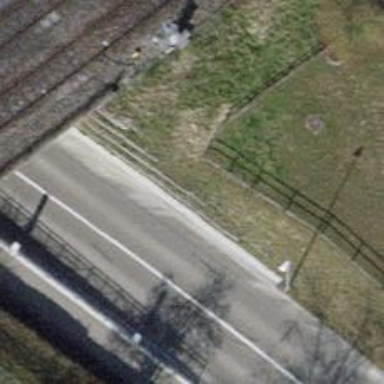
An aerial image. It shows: Retaining wall.